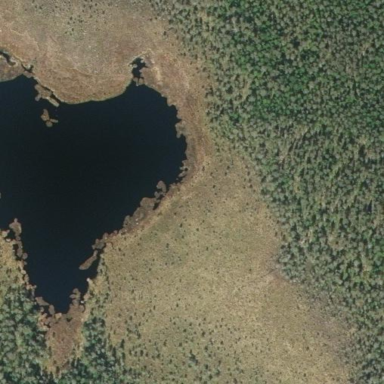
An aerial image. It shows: Lake with natural water.